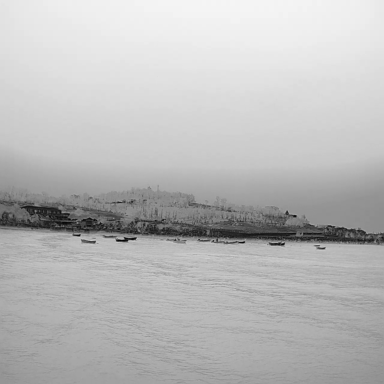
There are 13 bulk_carriers in the infrared image.